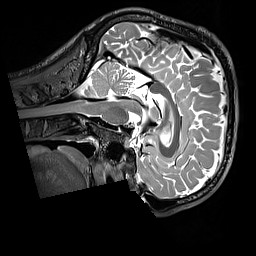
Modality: T2w
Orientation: sagittal
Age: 37
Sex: male
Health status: healthy
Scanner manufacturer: siemens
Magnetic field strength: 3 T
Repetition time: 3.2 s
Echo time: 0.568 s